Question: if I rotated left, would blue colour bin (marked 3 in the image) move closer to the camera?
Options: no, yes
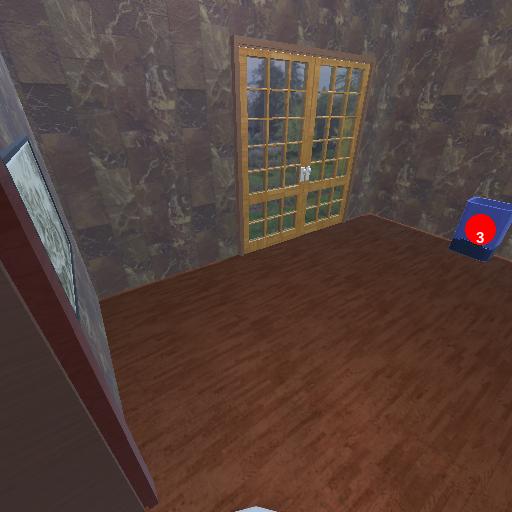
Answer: no